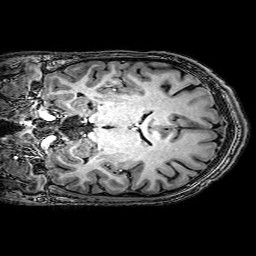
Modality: T1w
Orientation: coronal
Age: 24
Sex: male
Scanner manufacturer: philips
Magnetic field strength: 3 T
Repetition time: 0.009 s
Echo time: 0.00351 s